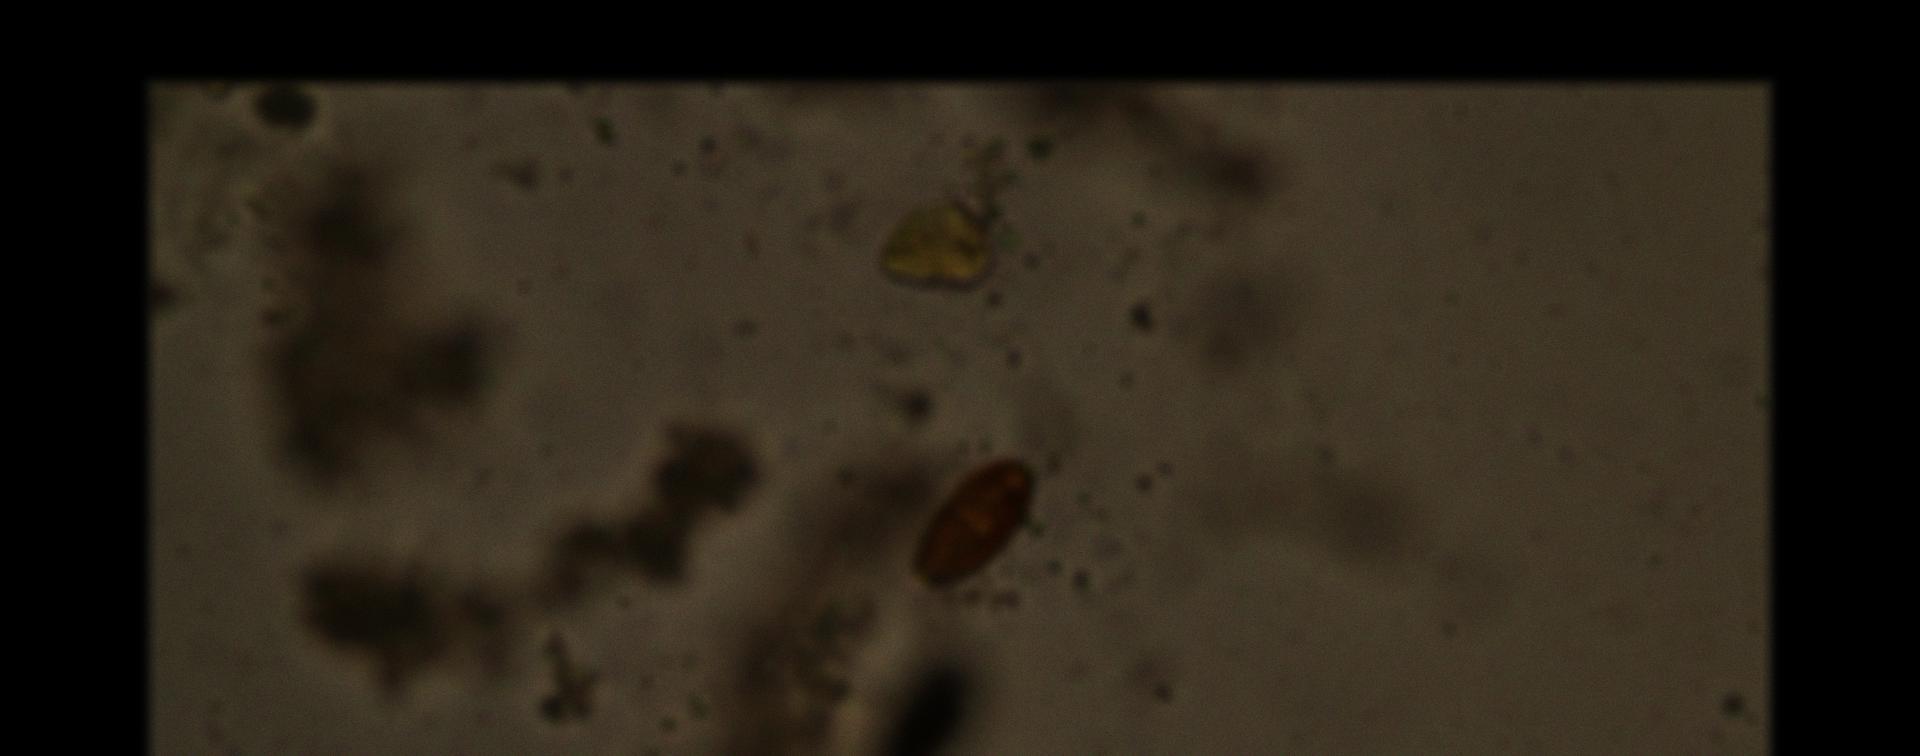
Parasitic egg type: Trichuris trichiura